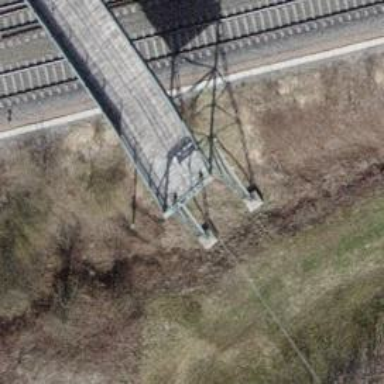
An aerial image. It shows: Pylon for aerialway.